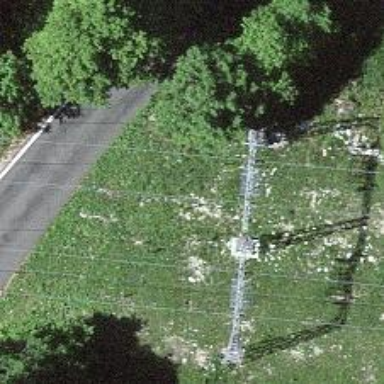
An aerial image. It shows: Pylon for aerialway.